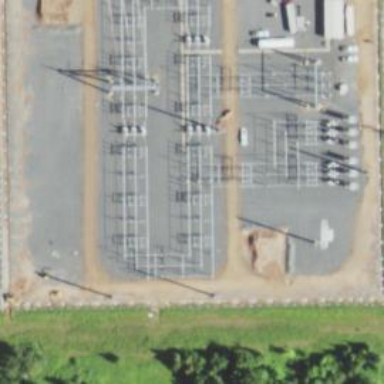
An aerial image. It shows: Switch for power supply.